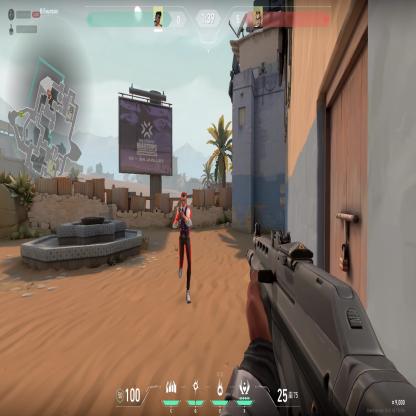
Label: enemy